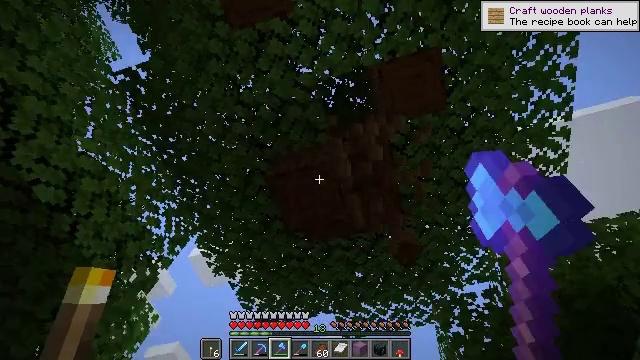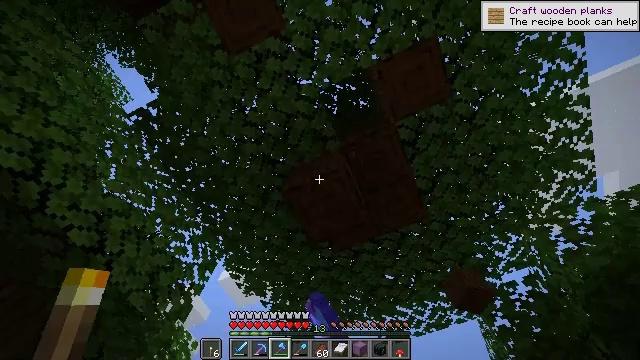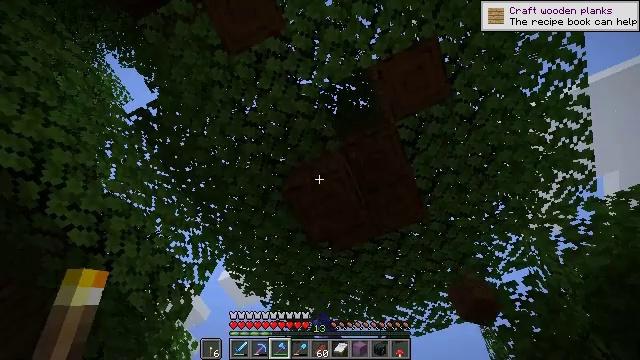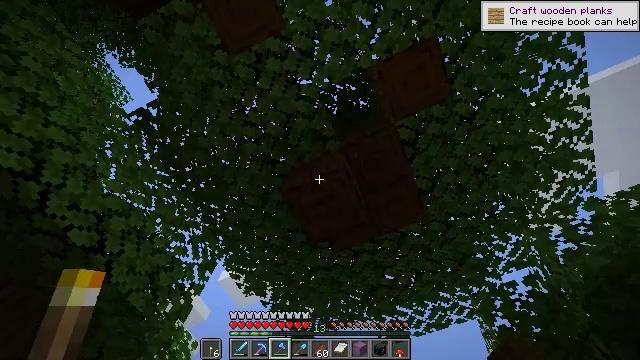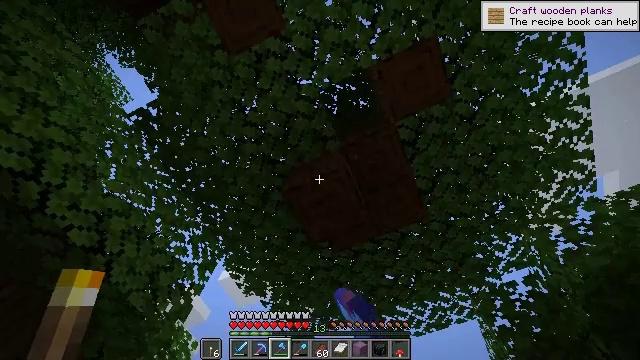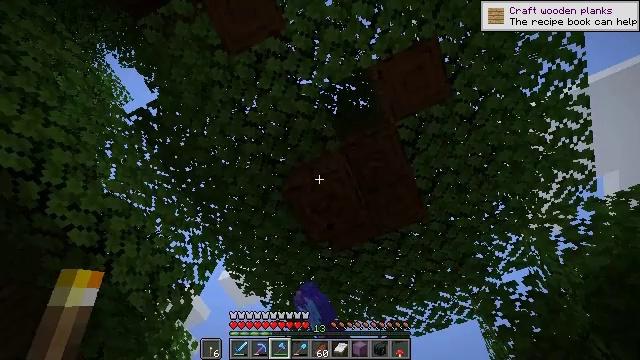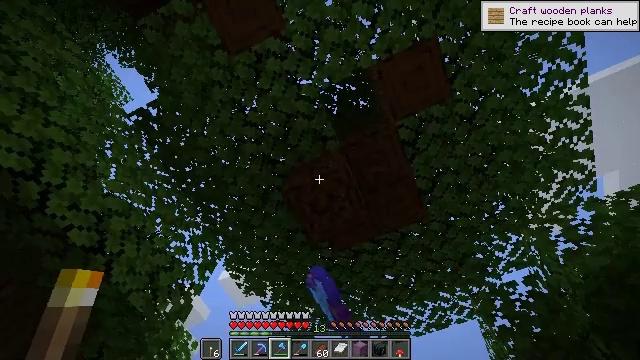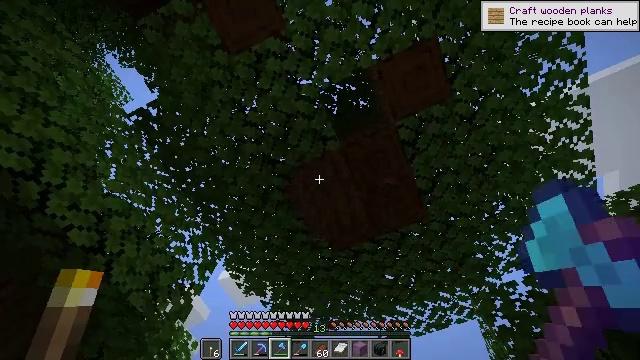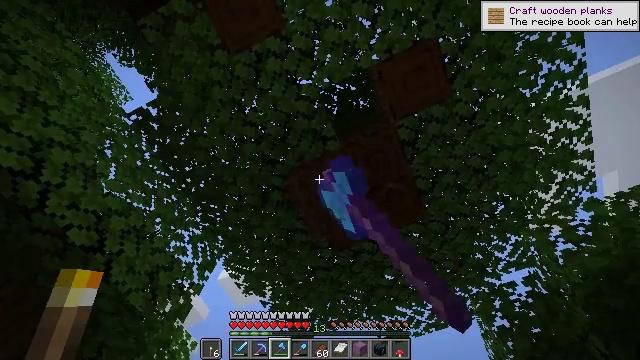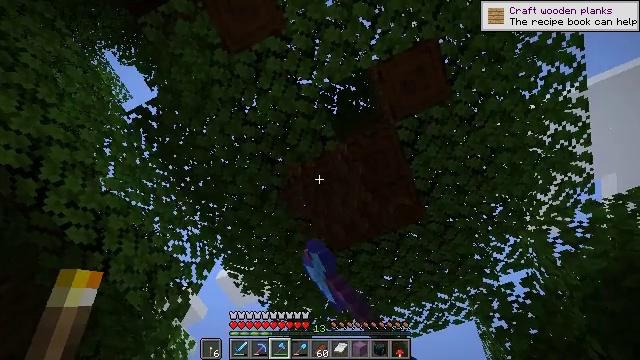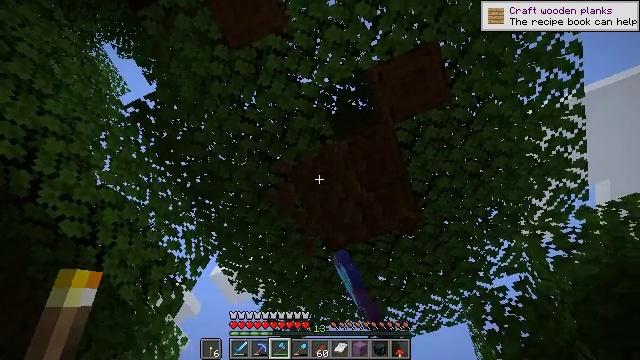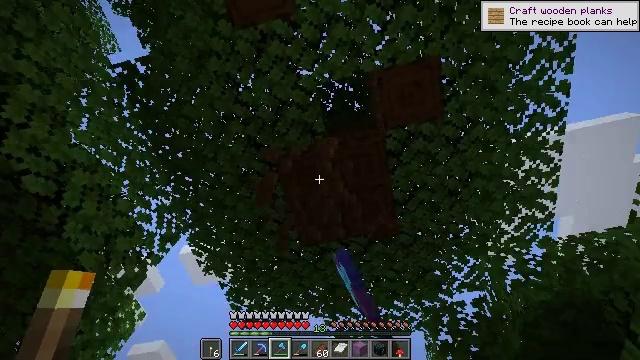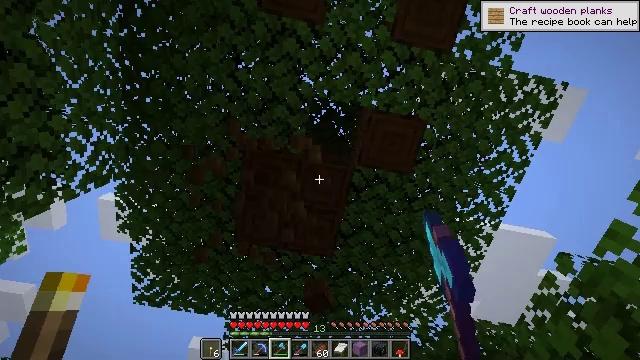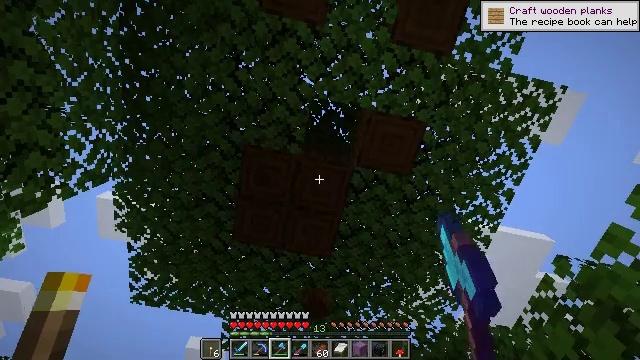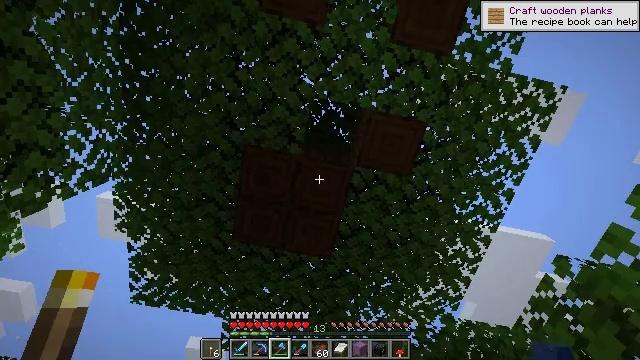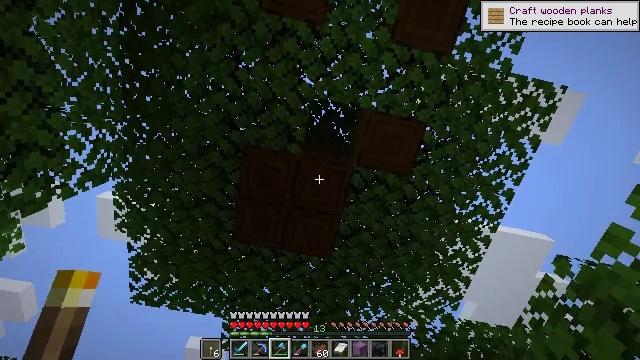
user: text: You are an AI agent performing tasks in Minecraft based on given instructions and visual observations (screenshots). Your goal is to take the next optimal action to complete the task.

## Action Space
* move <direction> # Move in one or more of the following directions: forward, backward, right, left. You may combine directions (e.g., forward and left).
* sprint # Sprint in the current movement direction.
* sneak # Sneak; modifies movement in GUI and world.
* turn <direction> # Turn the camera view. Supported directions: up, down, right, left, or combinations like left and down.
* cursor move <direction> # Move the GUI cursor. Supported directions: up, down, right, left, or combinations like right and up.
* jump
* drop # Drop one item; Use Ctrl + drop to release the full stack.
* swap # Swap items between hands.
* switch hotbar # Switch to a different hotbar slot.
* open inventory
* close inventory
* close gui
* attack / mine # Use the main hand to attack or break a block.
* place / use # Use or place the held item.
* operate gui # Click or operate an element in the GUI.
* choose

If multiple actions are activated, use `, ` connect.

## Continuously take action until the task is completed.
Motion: motion action
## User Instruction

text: Chop down the dark oak log.
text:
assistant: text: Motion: turn left and up, attack / mine
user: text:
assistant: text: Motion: attack / mine
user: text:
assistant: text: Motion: attack / mine
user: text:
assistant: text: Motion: attack / mine
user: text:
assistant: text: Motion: attack / mine
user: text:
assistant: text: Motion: attack / mine
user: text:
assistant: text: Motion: attack / mine
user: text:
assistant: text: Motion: attack / mine
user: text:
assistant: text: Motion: attack / mine
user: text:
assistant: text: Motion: turn right, attack / mine
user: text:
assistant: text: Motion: turn right and down, attack / mine
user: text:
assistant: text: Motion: turn right and up, attack / mine
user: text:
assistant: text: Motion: attack / mine
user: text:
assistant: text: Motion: attack / mine
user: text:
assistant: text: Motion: attack / mine
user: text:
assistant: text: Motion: attack / mine
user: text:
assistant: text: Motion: attack / mine
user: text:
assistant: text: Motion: attack / mine
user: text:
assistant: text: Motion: attack / mine
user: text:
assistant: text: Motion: attack / mine
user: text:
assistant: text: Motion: move forward, attack / mine
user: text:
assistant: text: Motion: move forward, attack / mine
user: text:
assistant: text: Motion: turn up, attack / mine
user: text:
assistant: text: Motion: attack / mine
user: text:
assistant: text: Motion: attack / mine
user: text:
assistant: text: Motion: attack / mine
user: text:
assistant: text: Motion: turn right and up
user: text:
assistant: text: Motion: move right, turn right
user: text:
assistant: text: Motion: move right, attack / mine
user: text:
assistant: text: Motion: move right, attack / mine